【题型】证明题　【知识点】平面几何　【难度】easy
[探究证明]图形的操作过程（本题中四个长方形的水平方向的边长均为$a$，竖直方向的边长均为$b$）：

\noindent
在图\textcircled{1}中，将线段$A_1A_2$向右平移 1 个单位长度到$B_1B_2$，得到封闭图形$A_1A_2B_2B_1$（即阴影部分）。
\noindent
在图\textcircled{2}中，将折线$A_1A_2A_3$向右平移 1 个单位长度到$B_1B_2B_3$，得到封闭图形$A_1A_2A_3B_3B_2B_1$（即阴影部分）。请你分别写出上述两个图形中除去阴影部分后剩余部分的面积：
\[
S_1 = \underline{\quad},\quad S_2 = \underline{\quad}.
\]
\noindent
[结论应用]在图\textcircled{3}中，请你类似的画一条有两个折点的线，同样向右平移 1 个单位长度，从而得到一个封闭图形，并用斜线画出阴影，则阴影部分的面积$S_3 = \underline{\quad}$。
\noindent
[联系拓展]如图\textcircled{4}，在一块长方形草地上，有一条弯曲的柏油小路（小路任何地方的水平宽度都是 1 个单位长度），请你猜想空白部分表示的草地面积是多少，并证明你的猜想是正确的。
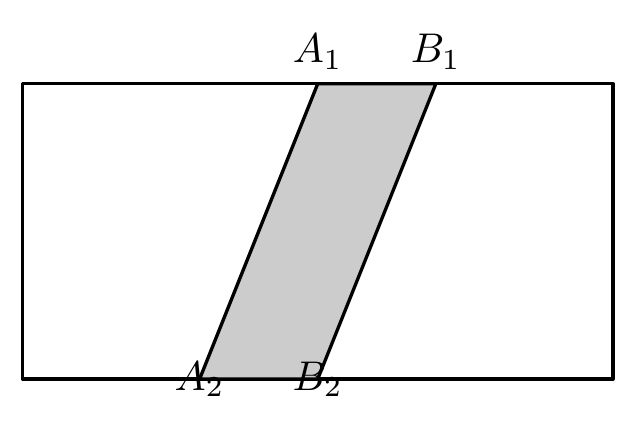
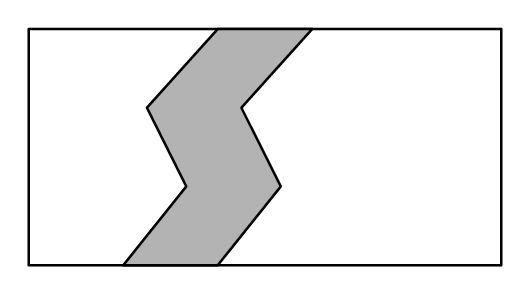
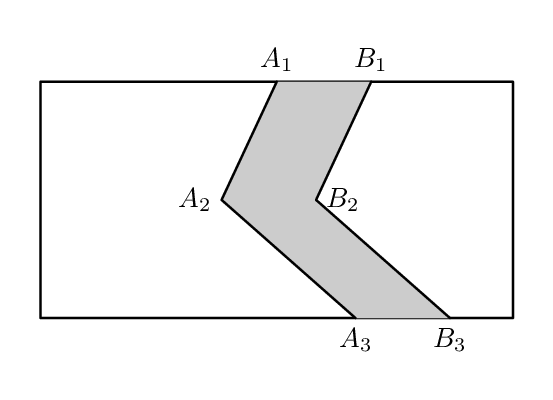
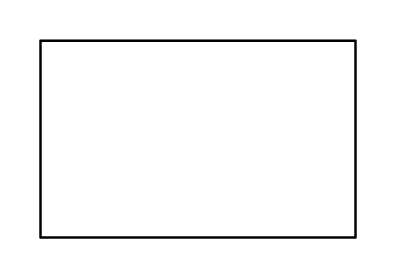
【解答】
\noindent
【答案】[探究证明]$ab-b$, $ab-b$
\noindent
[结论应用]b
\noindent
[联系拓展]$ab-b$，理由见解析
\vspace{1em}
\noindent
【分析】本题主要考查了平移的性质。
\noindent
[探究证明]阴影部分的平行四边形的底是 1，高是$b$，即可得阴影面积，进而可答答案；
\noindent
[结论应用]可看成两个平行四边形，它们的底都是 1，而两个平行四边形高的和为$b$，故可得阴影面积，即得答案；
\noindent
[联系拓展]考虑图形的拆分和拼凑，可利用平移把空白部分凑成长为$a-1$，宽是$b$的长方形，进而得到草地的面积。
\vspace{1em}
\noindent
【详解】解：[探究证明] $\because$ 平行四边形的面积$=$底$\times$高，
\[
\therefore S_1 = ab - b,\quad S_2 = ab - b,
\]
故答案为：$ab-b$，$ab-b$；
\noindent
[结论应用]画图如下：

\[
S_3 = b;
\]
故答案为：$b$；
\noindent
[联系拓展]空白部分表示的草地面积是：$ab-b$，理由如下：
\noindent
1、将“小路”沿着左右两个边界“剪去”；
2、将左侧的草地向右平移一个单位；
\noindent
3、得到一个新的长方形。
\noindent
在新得到的长方形中，其纵向宽仍然是$b$，其水平方向的长变成了$a-1$，所以草地的面积就是：
\[
b(a-1) = ab - b.
\]
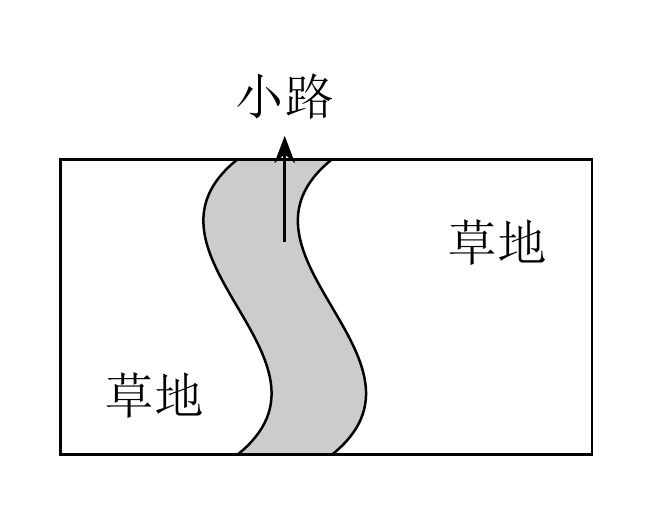